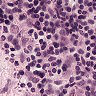
Metastatic tissue present: no